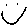
Label: smiley face